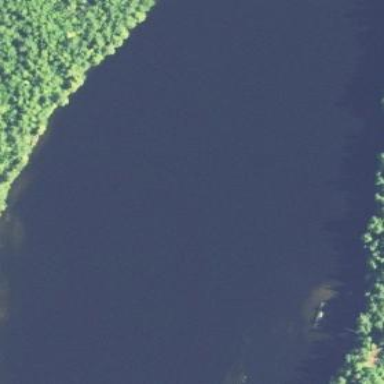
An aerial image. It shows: Peaceful pond surrounded by nature.